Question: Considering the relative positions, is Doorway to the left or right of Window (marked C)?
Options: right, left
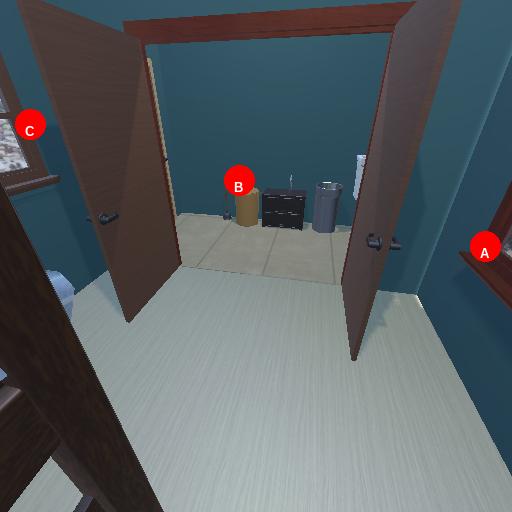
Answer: right